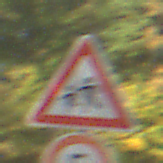
Verkehrszeichen: KinderRechts
Zusatzzeichen unten: Geschwindigkeit5
Umgebung: Outdoor, Suburban
Tageszeit: MorningAfternoon
Wetter: Clear
Licht: Natural
Jahreszeit: NotSpecified
Kontrast: HighContrast